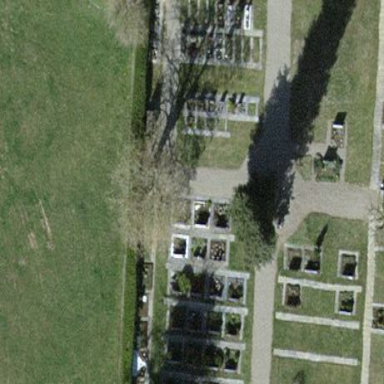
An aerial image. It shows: Cemetery.